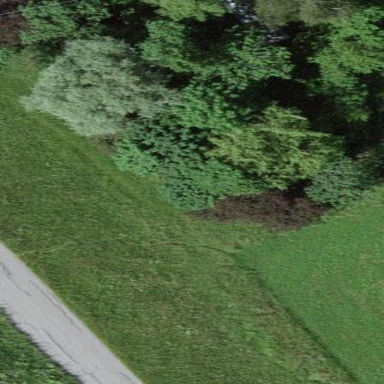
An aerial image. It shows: Mixed forest with variety of leaf types and cycles.